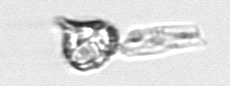
Label: Protoperidinium